Question: I'm trying to upload my documents of data to CloudSearch. I'm uploading the data in a file called test.json and it has the following content.
'''
[
{
"type": "add",
"id": "1-1",
"fields": {
"id": 1,
"type": 1,
"address": "Moeboda 4",
"city": "Alvesta",
"country": "Sweden",
"rooms": 3,
"size": 45,
"price": 275000
}
}
]
'''
I run into the following problems:
1. CloudSearch tells me that the only fields uploaded are: content, content_encoding, content_type, resourcename
2. When I download the "Batch" that was generated I get the following data in it: [ {
"type" : "add",
"id" : "test.json",
"fields" : {
"content" : "[
{
"type": "add",
"id": "1-1",
"fields": {
"id": 1,
"type": 1,
"address": "Moeboda 4",
"city": "Alvesta",
"country": "Sweden",
"rooms": 3,
"size": 45,
"price": 275000
}
}
]",
"resourcename" : "test.json",
"content_encoding" : "UTF-8",
"content_type" : "application/json"
}
} ]
So what I'm guessing is that AWS CloudSearch think my JSON is a string, so it creates a new file with its now fields (content, resourcename, content_encoding, content_type) and populates it with my "string" and then also escapes it since the strings should be escaped.
I have no idea why this is happening and I have been working on it for hours. I've been trying .txt files, .json, changing charsets, removing brackets and so on but nothing works.
And yes, I have set Index Options where I have set all the fields I'm trying to upload. See screenshot:

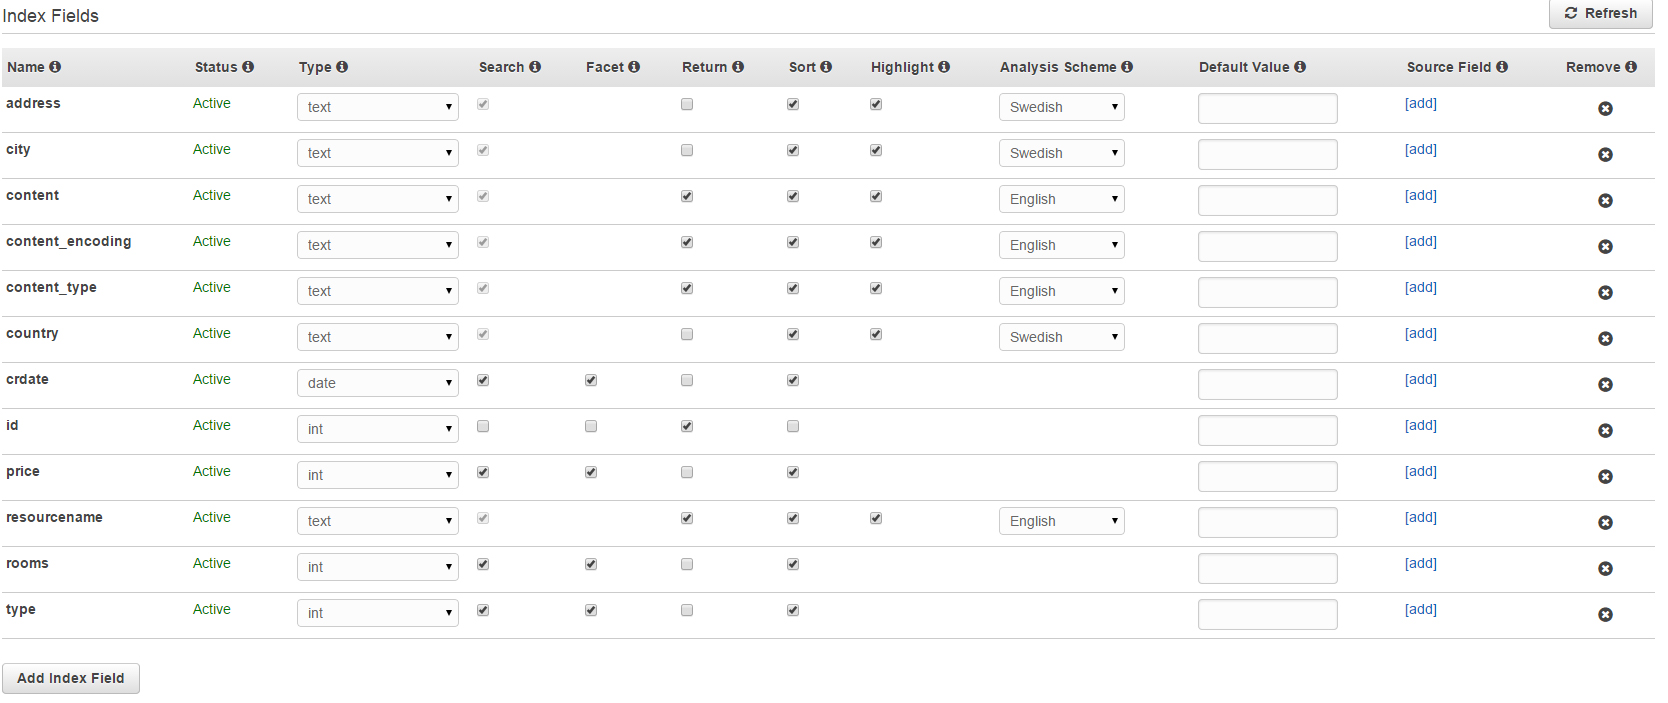
Answer: This issue was related to the character encoding of the .py file. When "forced" the save to be UTF-8 it worked. I think my editor had saved it as "UTF-8 with BOM".
So if you run into this issue. Tripple check your encodings and charsets.